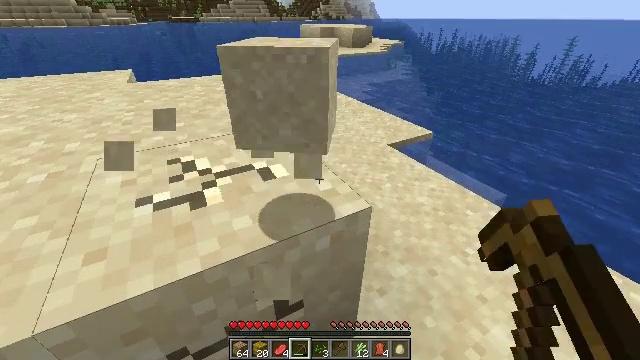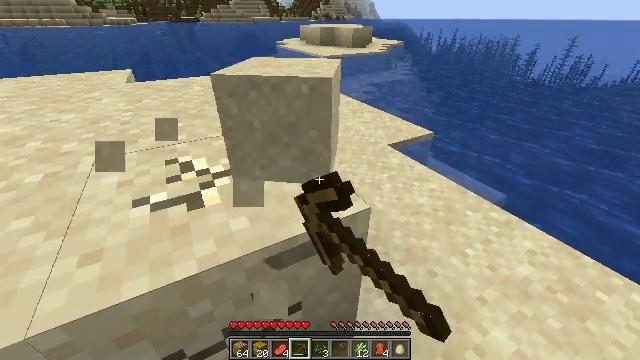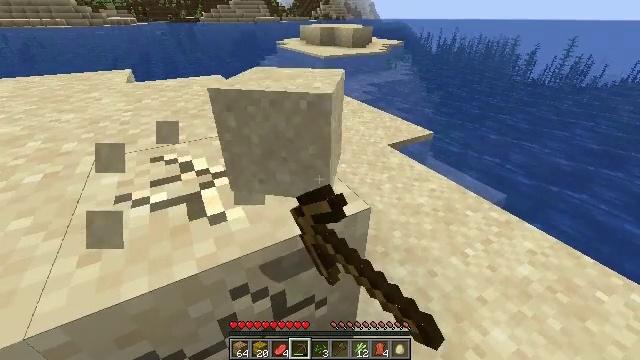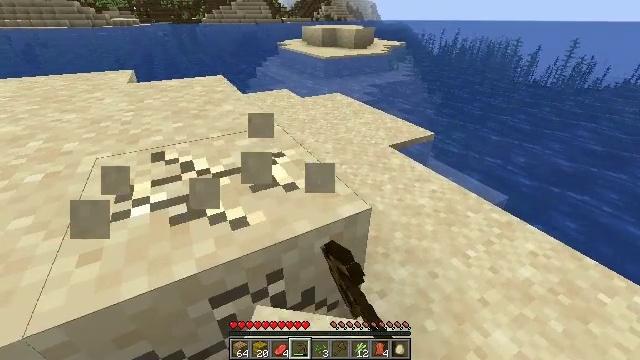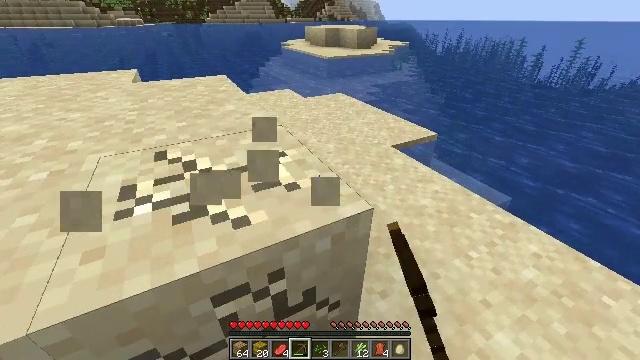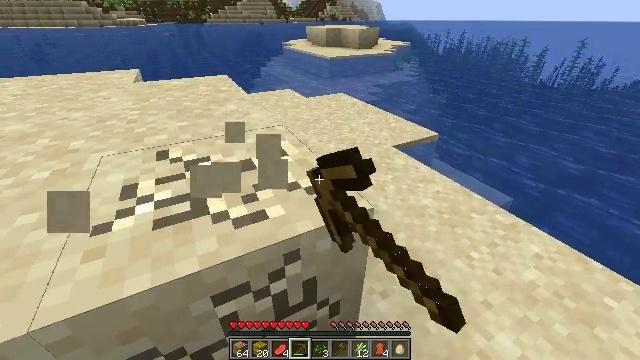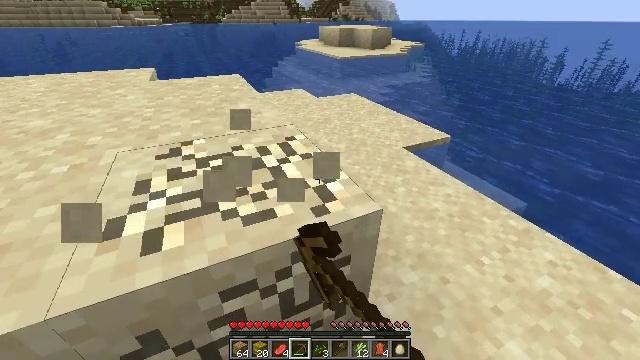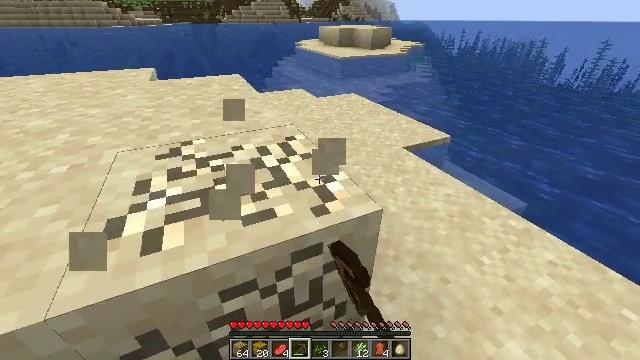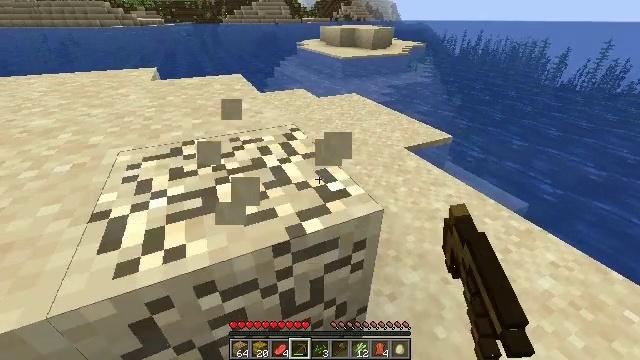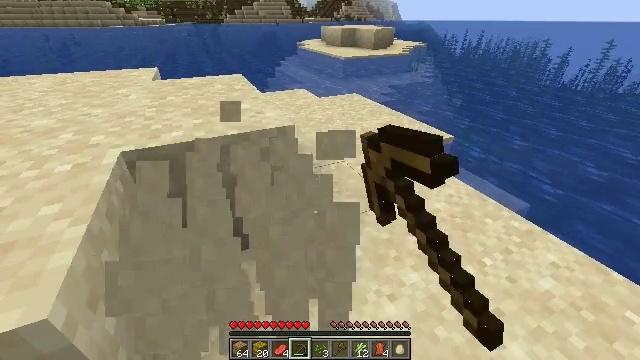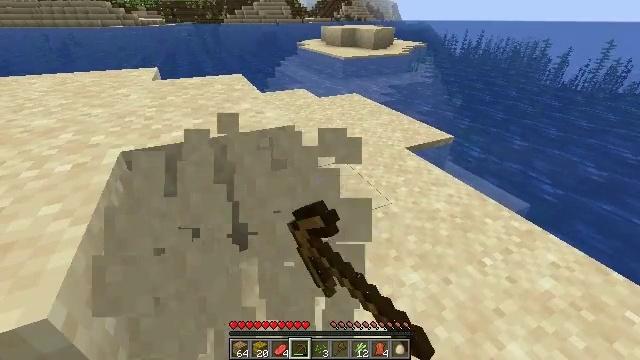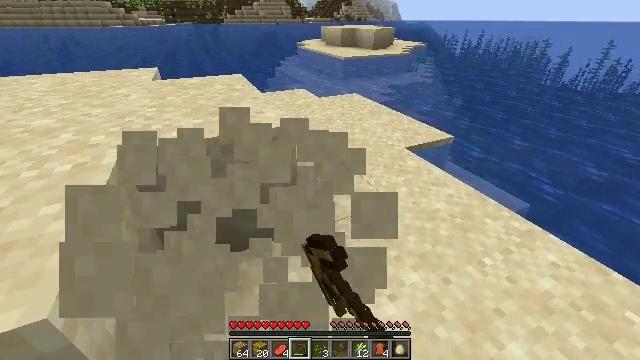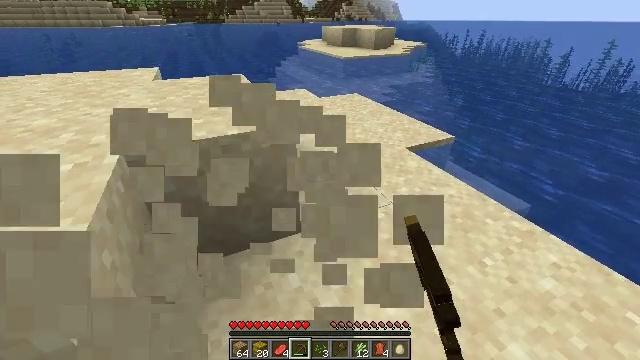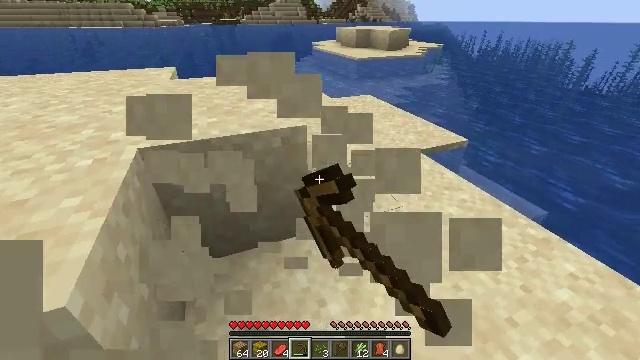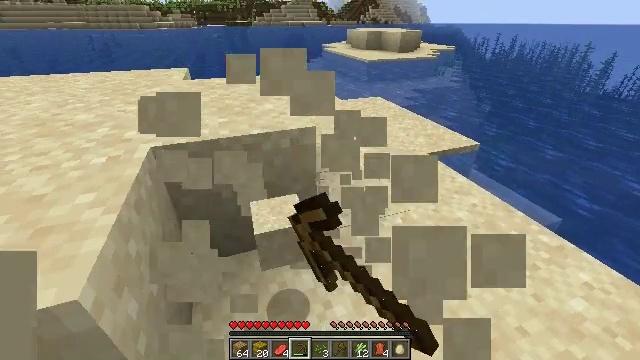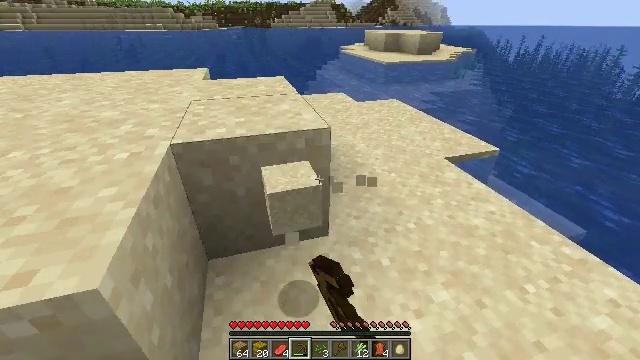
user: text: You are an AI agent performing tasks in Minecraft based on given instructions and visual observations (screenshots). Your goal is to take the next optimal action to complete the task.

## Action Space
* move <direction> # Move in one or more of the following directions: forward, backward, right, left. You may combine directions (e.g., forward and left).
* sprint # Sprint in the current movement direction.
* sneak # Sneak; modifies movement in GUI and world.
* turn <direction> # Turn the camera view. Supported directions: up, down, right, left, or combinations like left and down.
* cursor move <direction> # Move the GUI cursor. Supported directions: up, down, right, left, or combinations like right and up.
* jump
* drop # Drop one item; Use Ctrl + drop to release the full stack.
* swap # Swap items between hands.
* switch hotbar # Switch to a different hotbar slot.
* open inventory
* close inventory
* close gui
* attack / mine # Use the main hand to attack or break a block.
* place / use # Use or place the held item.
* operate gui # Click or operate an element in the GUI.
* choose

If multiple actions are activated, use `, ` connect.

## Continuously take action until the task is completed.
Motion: motion action
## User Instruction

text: Attack the ground to gather sand.
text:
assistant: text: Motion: attack / mine
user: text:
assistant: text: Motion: attack / mine
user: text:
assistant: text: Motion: attack / mine
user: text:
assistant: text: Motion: attack / mine
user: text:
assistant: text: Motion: attack / mine
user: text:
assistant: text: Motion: turn left, attack / mine
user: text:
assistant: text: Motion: attack / mine
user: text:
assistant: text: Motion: attack / mine
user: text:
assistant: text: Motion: attack / mine
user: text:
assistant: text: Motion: attack / mine
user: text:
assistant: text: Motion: attack / mine
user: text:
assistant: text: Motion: attack / mine
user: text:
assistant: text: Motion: turn left, attack / mine
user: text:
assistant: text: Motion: turn left, attack / mine
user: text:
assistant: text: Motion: turn left, attack / mine
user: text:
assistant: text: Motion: turn left and up, attack / mine
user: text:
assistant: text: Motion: turn left and up, attack / mine
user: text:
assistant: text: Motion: turn left and up, attack / mine
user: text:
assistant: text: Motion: attack / mine
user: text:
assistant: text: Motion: attack / mine
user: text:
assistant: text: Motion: attack / mine
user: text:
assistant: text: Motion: attack / mine
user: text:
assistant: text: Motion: attack / mine
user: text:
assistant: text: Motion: attack / mine
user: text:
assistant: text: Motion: attack / mine
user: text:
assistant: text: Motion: attack / mine
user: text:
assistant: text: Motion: attack / mine
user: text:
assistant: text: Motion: attack / mine
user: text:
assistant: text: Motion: attack / mine
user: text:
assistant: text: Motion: attack / mine